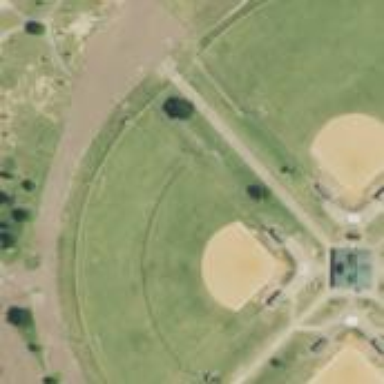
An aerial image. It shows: Baseball pitch for leisure land activities.